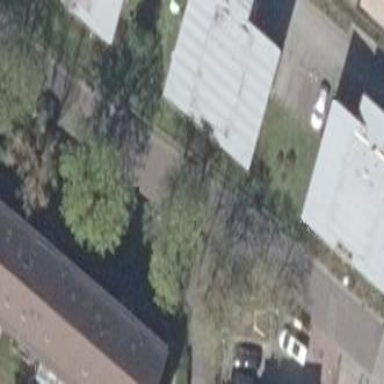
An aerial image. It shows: Skillion roof apartments building.